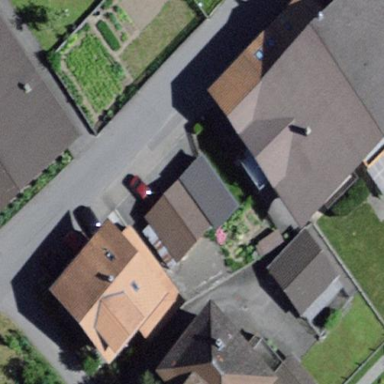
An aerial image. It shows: Garage.